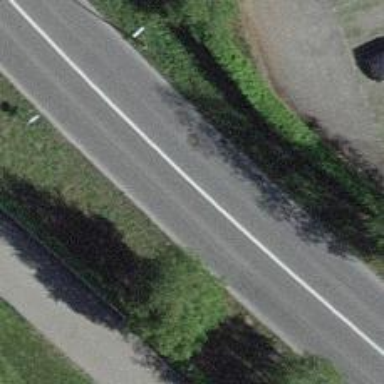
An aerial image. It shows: Asphalt road classified as primary highway.